Question: I need to make some updates to another persons code. I am trying to add a custom view to an existing 'UIViewController'. The code I have is:
'''
- (void)viewDidLoad
{
[super viewDidLoad];
CGRect viewFrame=CGRectMake(50, 50, 200, 200);
MyImageView *bView=[[MyImageView alloc] initWithFrame:viewFrame];
[bView setBackgroundColor:[UIColor redColor]];
[self.view addSubView:bView];
// Do any additional setup after loading the view from its nib.
}
'''
and I'm getting the following error:

I thought this should work. Is it possible to add a custom view in this way? Any ideas on how to fix?
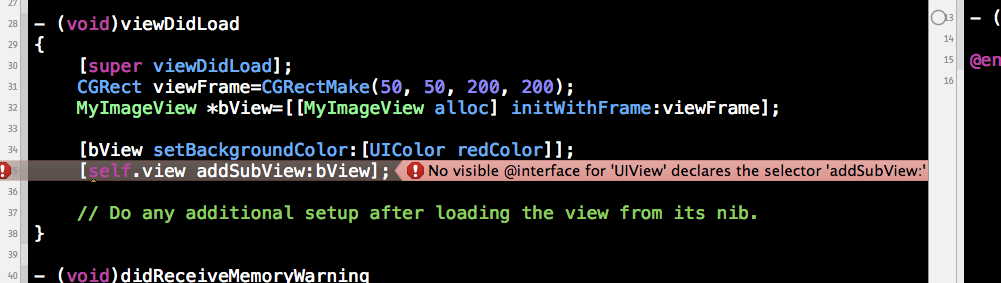
Answer: It's
'''
[self.view addSubview:bView];
'''
not
'''
[self.view addSubView:bView];
'''
(no capitalized V in addSubview).